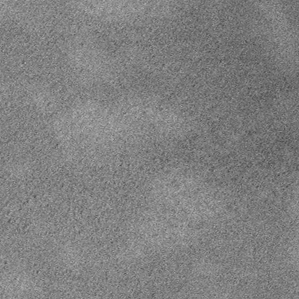
Label: frost